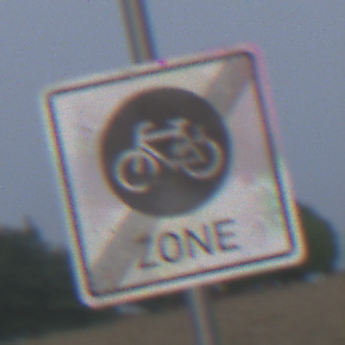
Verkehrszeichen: EndeFahrradzone
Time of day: SunriseSunset
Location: Outdoor (Nature)
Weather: Overcast
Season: NotSpecified
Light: Natural